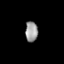
Tissue: skin
Cell type: Others
Senescence score: 0.7087
Nuclear area (px): 250
Mean DAPI intensity: 154.768